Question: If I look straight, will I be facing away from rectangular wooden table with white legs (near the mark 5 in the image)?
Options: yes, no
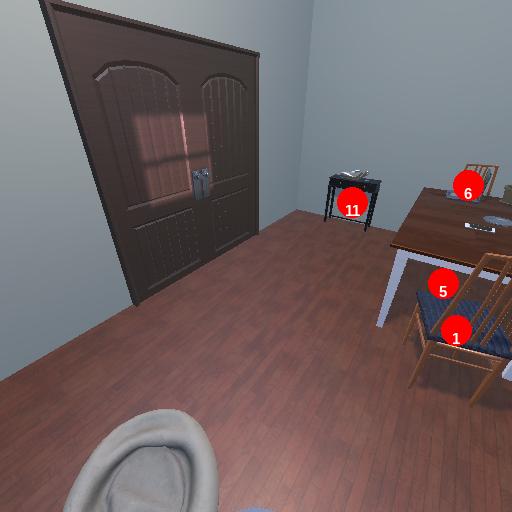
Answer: yes